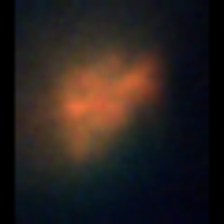
Taxon: Unknown_detritus
Group: Unknown